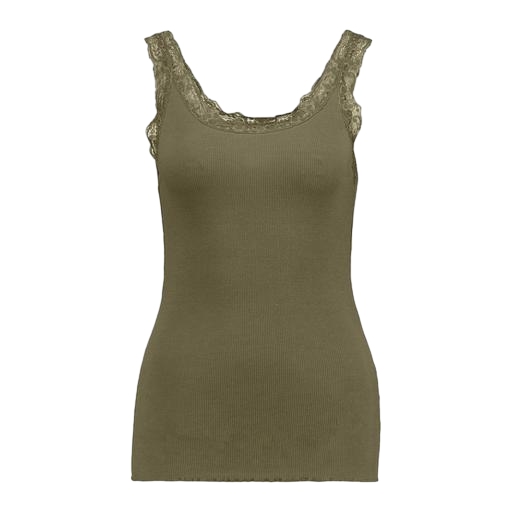
moss green tank top, green women's cami, lace-trimmed ribbed tank, white background